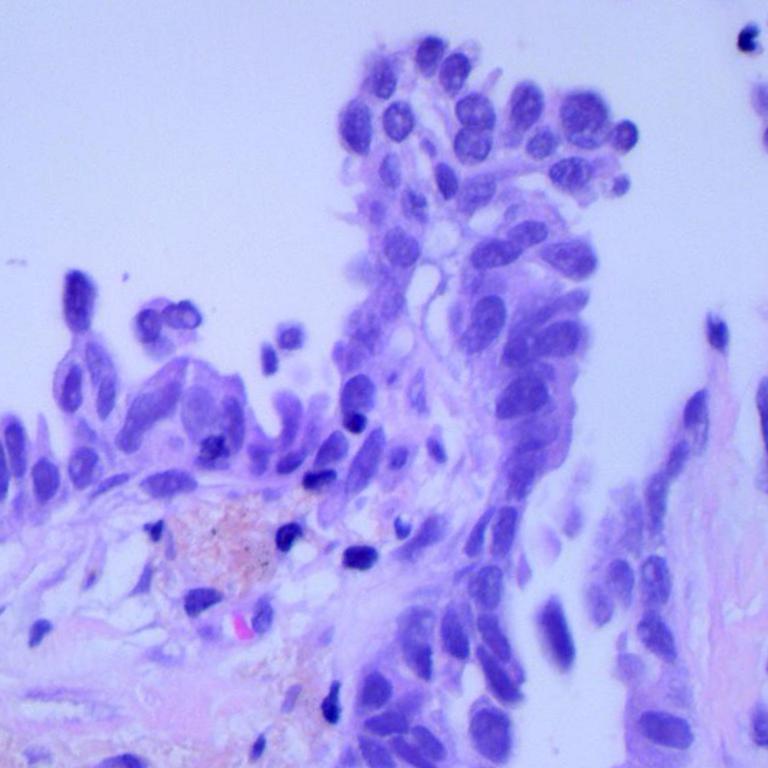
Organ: lung
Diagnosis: adenocarcinomas